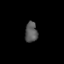
Tissue: prostate
Cell type: Fibroblasts
Senescence score: 0.7401
Nuclear area (px): 251
Mean DAPI intensity: 87.665